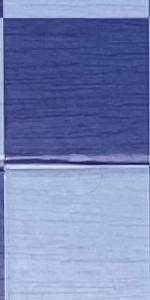
Label: Empty